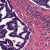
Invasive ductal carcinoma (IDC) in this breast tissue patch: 0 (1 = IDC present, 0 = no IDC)